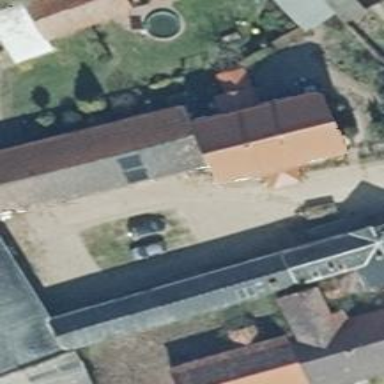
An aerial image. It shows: Building.